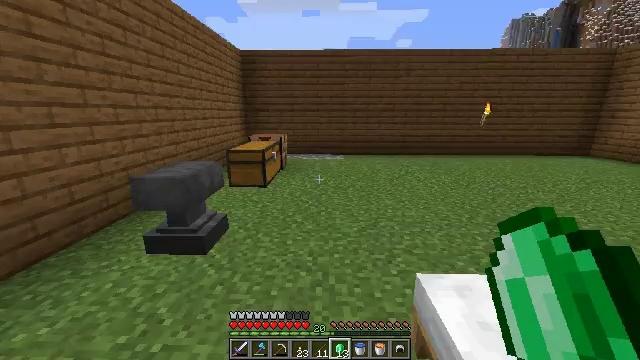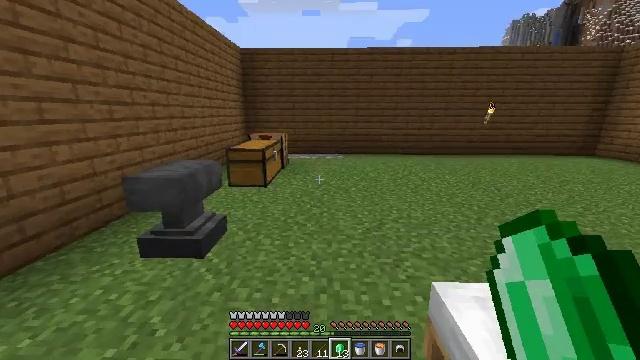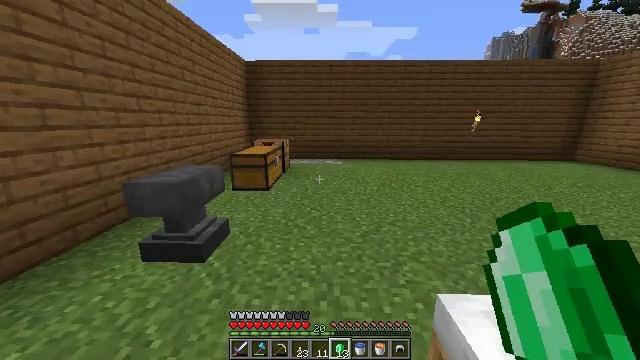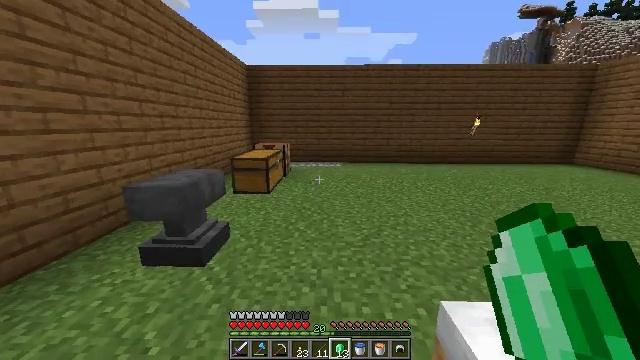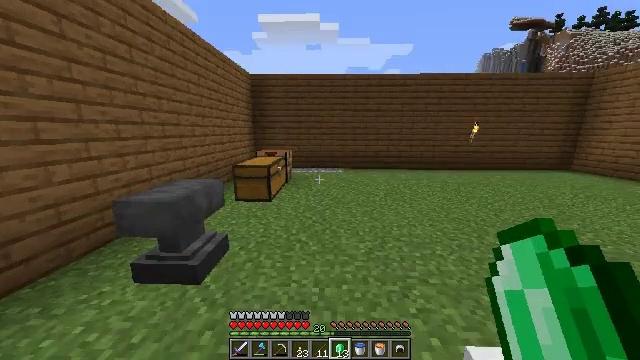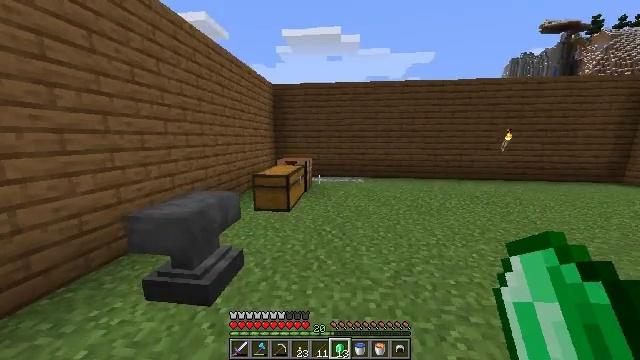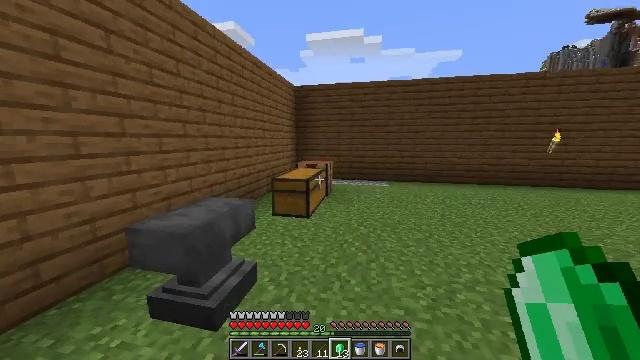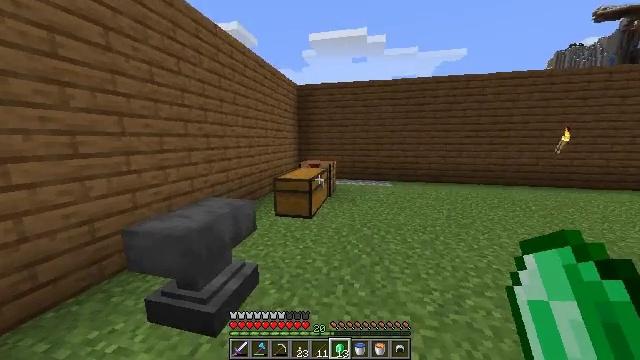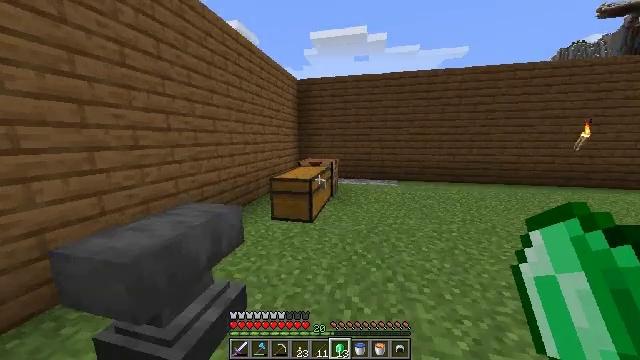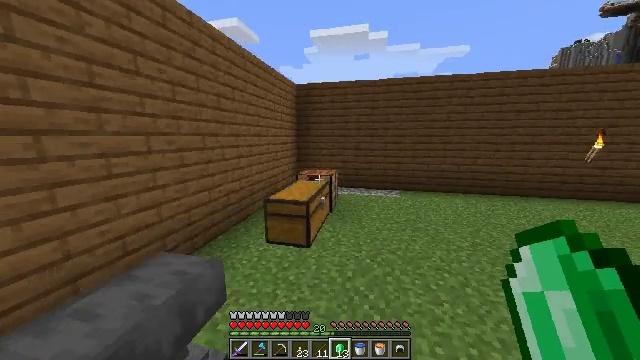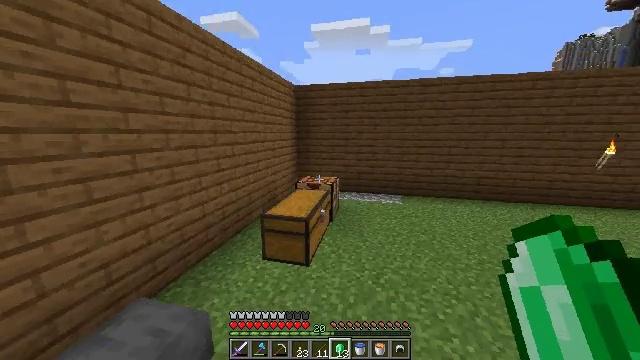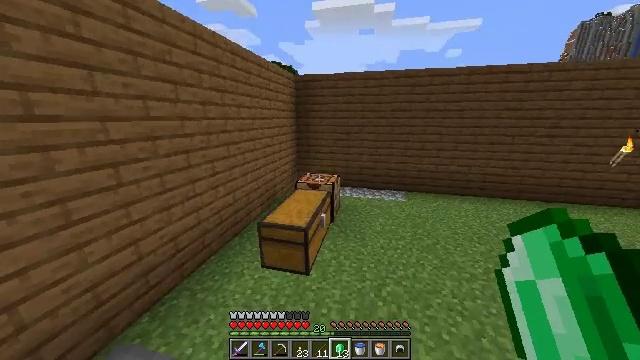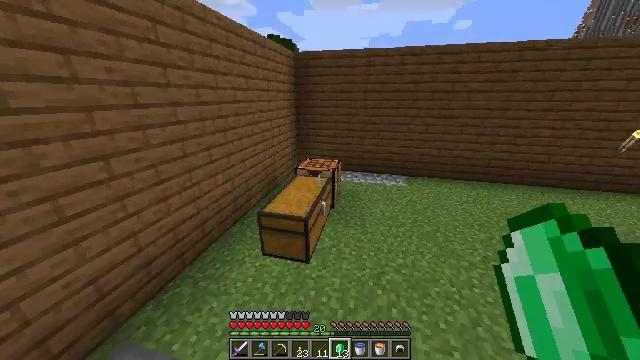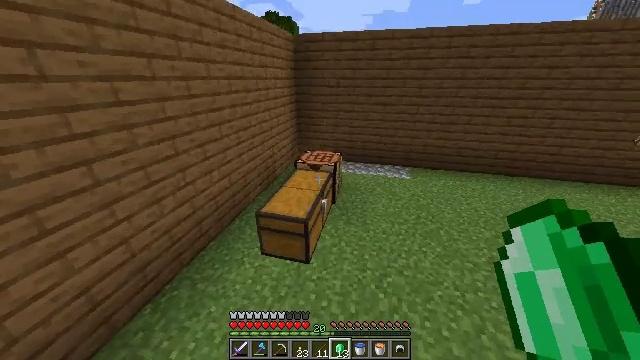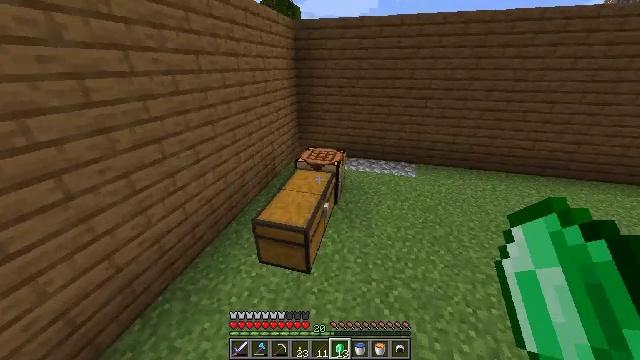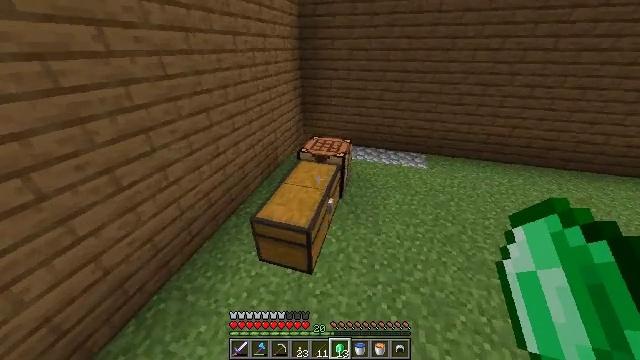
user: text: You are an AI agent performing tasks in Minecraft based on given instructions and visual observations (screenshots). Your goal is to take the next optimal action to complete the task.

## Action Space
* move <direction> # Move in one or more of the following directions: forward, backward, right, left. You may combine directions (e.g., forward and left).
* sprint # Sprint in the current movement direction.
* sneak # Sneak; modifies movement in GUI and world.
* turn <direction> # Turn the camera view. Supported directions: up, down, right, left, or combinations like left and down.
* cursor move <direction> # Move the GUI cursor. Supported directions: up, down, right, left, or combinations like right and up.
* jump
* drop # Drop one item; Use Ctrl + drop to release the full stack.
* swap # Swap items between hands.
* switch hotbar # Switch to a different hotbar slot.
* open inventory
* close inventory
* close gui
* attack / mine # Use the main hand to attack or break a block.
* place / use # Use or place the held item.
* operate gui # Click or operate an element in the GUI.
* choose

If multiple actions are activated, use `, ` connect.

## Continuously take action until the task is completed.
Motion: motion action
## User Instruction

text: Drop a chainmail helmet.
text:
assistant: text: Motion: move forward, sprint
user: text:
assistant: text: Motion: move forward, sprint
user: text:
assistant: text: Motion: move forward, sprint
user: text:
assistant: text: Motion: move forward, sprint, turn up
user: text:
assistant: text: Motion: move forward, sprint, turn left and up
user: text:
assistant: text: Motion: move forward, sprint, turn left
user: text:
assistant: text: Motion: move forward, sprint
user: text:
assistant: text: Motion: move forward, sprint
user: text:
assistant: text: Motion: move forward, sprint, jump
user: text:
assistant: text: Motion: move forward, sprint, turn down, jump
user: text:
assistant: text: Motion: move forward, sprint, turn down, jump
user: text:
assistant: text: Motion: move forward, sprint, turn down, jump
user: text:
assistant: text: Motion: move forward, sprint, turn down
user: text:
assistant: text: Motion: move forward, turn down
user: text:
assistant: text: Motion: move forward, turn left and down
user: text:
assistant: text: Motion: turn left and down
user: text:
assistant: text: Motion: turn down, use / place
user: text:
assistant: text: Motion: use / place
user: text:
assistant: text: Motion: use / place
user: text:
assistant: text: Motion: turn left, use / place
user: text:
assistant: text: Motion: turn left and up
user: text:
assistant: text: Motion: open gui
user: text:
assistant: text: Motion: no_op
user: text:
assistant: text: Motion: no_op
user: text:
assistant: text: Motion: no_op
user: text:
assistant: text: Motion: no_op
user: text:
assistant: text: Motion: close gui
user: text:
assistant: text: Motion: open inventory
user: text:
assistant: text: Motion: turn up
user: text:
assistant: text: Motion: turn right and up